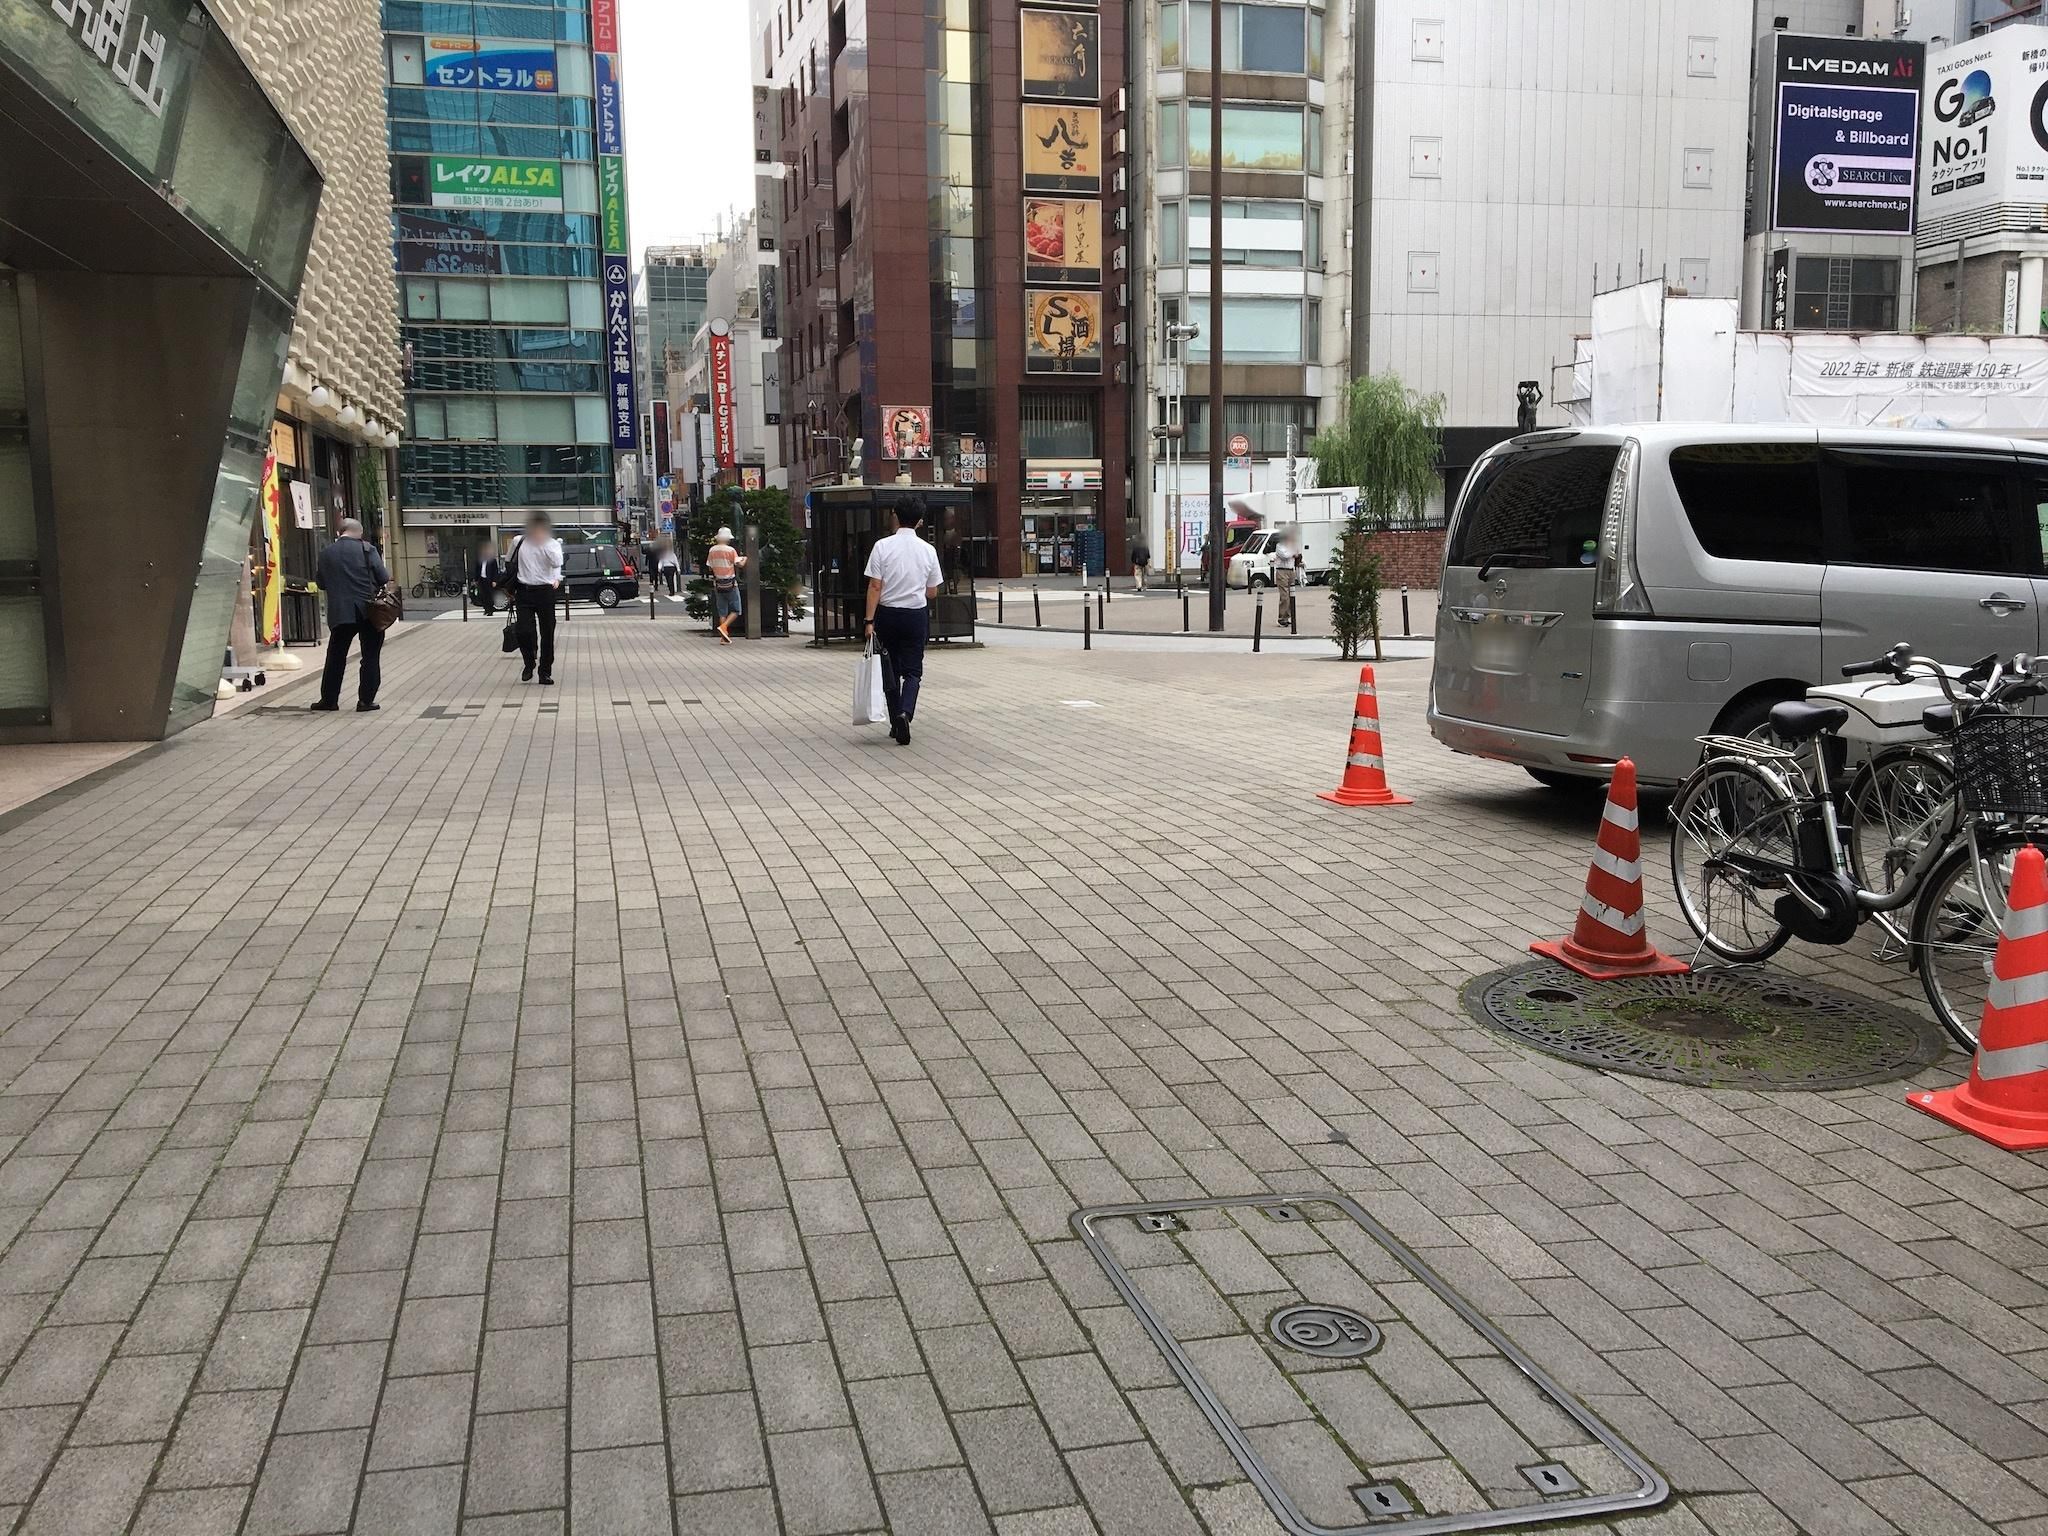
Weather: clear
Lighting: day
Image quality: good
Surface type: walking surface
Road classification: footway, path
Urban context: urban centre
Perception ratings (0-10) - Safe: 2.31, Lively: 6.6, Beautiful: 4.45, Boring: 0.6, Depressing: 2.69, Wealthy: 8.9